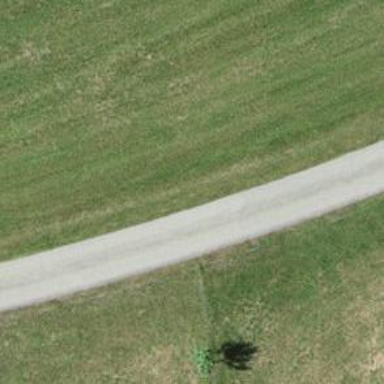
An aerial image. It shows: Track with grade1 tracktype.